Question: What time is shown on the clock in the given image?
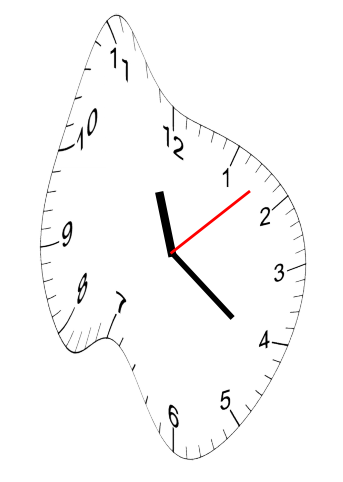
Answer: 11:21:08